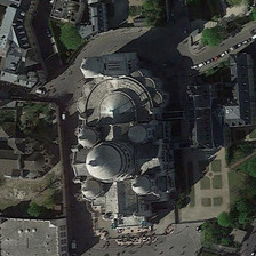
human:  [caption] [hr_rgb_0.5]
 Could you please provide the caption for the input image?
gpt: The magnificent dome building is a church.

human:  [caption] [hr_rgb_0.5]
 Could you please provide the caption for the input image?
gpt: The grand building of the dome is church.

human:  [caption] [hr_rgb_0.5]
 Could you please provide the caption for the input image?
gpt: The grand architecture of DOM Church

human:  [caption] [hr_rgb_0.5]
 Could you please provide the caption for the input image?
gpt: The great building of the dome is a church.

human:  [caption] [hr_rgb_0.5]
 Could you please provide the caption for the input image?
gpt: The magnificent edifice of the dome is a church.